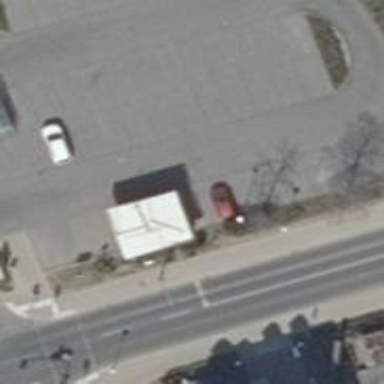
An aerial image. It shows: Fast food establishment.